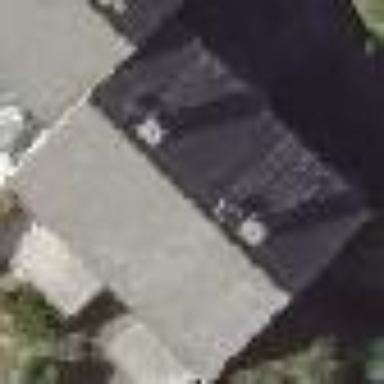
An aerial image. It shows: Gabled roof house.